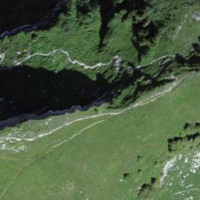
EUNIS habitat code: 23
Species observed at this site:
Myosotis scorpioides
Rhododendron ferrugineum
Astrantia major
Gentianella campestris
Achillea millefolium